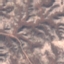
Land use / land cover class: HerbaceousVegetation